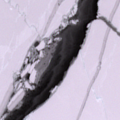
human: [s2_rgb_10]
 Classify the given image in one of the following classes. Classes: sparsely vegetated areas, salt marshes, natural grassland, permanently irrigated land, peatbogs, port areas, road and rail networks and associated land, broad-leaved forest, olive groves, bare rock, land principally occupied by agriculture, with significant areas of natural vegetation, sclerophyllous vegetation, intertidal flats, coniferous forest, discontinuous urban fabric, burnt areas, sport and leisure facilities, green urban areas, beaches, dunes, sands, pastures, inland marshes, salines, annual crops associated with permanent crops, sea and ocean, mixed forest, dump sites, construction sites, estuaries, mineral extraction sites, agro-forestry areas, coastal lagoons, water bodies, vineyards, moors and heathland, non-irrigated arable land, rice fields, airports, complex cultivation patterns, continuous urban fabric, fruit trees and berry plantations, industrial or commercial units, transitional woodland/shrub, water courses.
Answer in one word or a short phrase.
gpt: sea and ocean